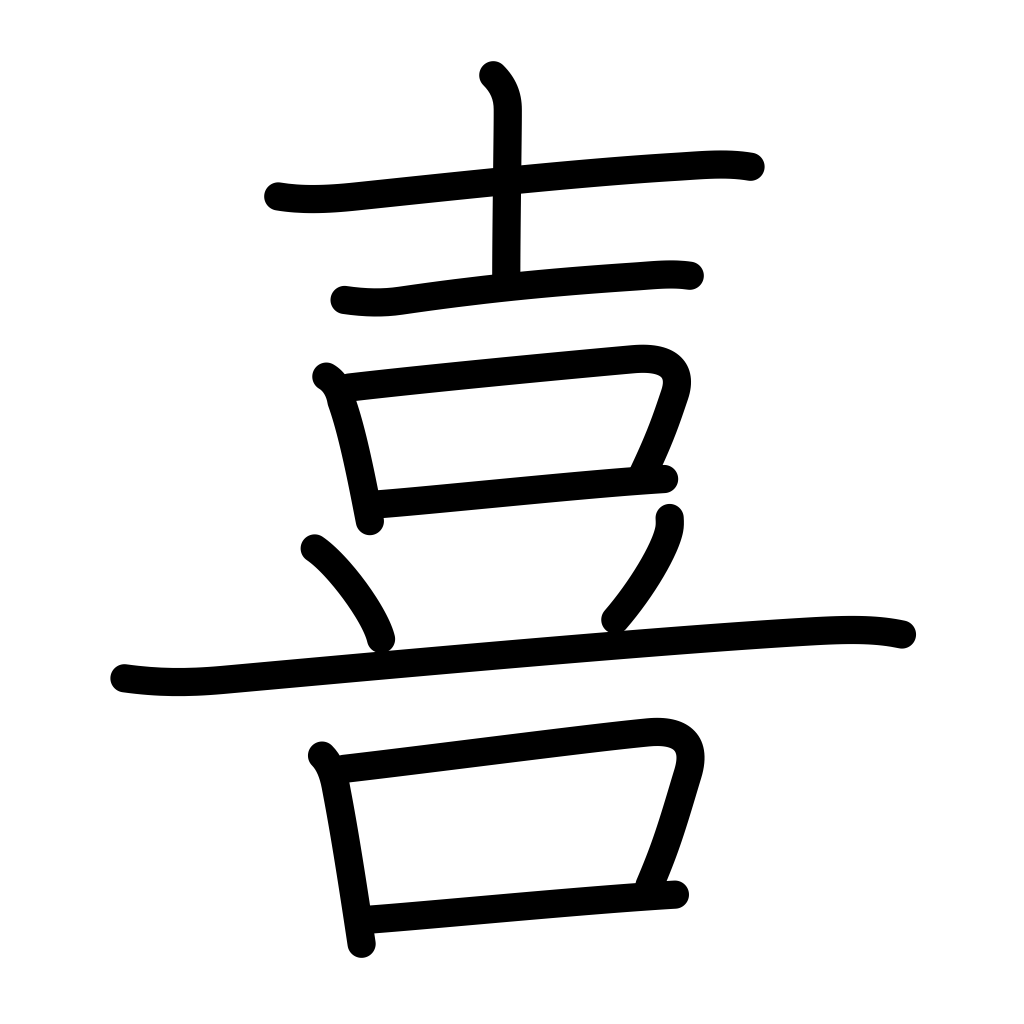
Meaning: rejoice, take pleasure in